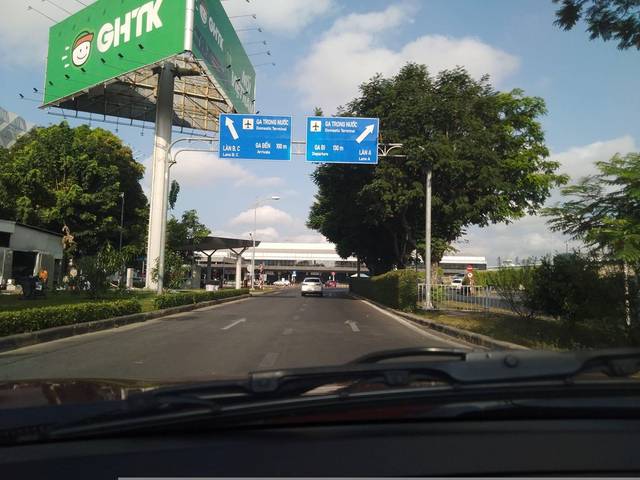
Region: Vietnam
Coordinates: 10.814, 106.664